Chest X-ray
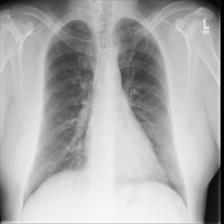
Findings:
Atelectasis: negative
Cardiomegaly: negative
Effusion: negative
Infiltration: negative
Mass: negative
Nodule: negative
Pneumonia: negative
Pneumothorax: negative
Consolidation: negative
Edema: negative
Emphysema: negative
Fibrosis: negative
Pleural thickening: negative
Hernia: negative